Question: I have a page that I have used to retrieve some excel data written in php... by using phpexcel... this part provides me company information
'''
echo '<form action="final.php" method="post">';
echo "<table border='1'>";
for ($rowcount = $rowCompanyInfoStart; $rowcount <= $rowCompanyInfoEnd; $rowcount++)
{
//$data = $objWorksheet->rangeToArray('A1:' . $maxCell['column'] . $maxCell['row']);
$rangeCoordinates = $colCompanyInfoStart . $rowcount . ':' . $colCompanyInfoEnd . $rowcount;
$rowData = $sheet->rangeToArray($rangeCoordinates, NULL, TRUE, FALSE);
echo "<tr>";
$companyname=$worksheet->getCell($column.$row)->getValue();
// echo $companyname;
foreach($rowData[0] as $result)
{
echo "<td>".$result." </td>";
}
echo "</tr>";
}
echo "</table>";
echo "<br />";
echo '<input type="submit" name="sub" value="Convert into PDF" />';
// echo '<input type="text" name="resName" value="$result">';
function getdatan()
{
global $result; // declare as global
return $result;
}
echo '</form>';
'''
this part is where I get company information... it looks like the table area shown down part...

I retrieve info and able to show as "$result" variable and with submit button named "convert it into pdf" I send it into other php page where I use TCPDF ....
Normally, this part of second page
'''
$pdf->SetFont('times', 'BI', 12);
// add a page
$pdf->AddPage('L', 'A4');
if(isset($_POST['submit']))
{
$result = $_GET['resName'];
$pdf->Write(20, $result, '', 0, 'C', true, 0, false, false, 0);
}
// set some text to print
$txt = <<<EOD
TCPDF Example 003
Custom page header and footer are defined by extending the TCPDF class and overriding the Header() and Footer() methods.
EOD;
// print a block of text using Write()
// $pdf->Write(20, $resultt, '', 0, 'C', true, 0, false, false, 0);
// ---------------------------------------------------------
ob_end_clean();
//Close and output PDF document
$pdf->Output('example.pdf', 'I');
'''
However, I am unable to print "$result" in the second page... can you help me about how to print this table on pdf...
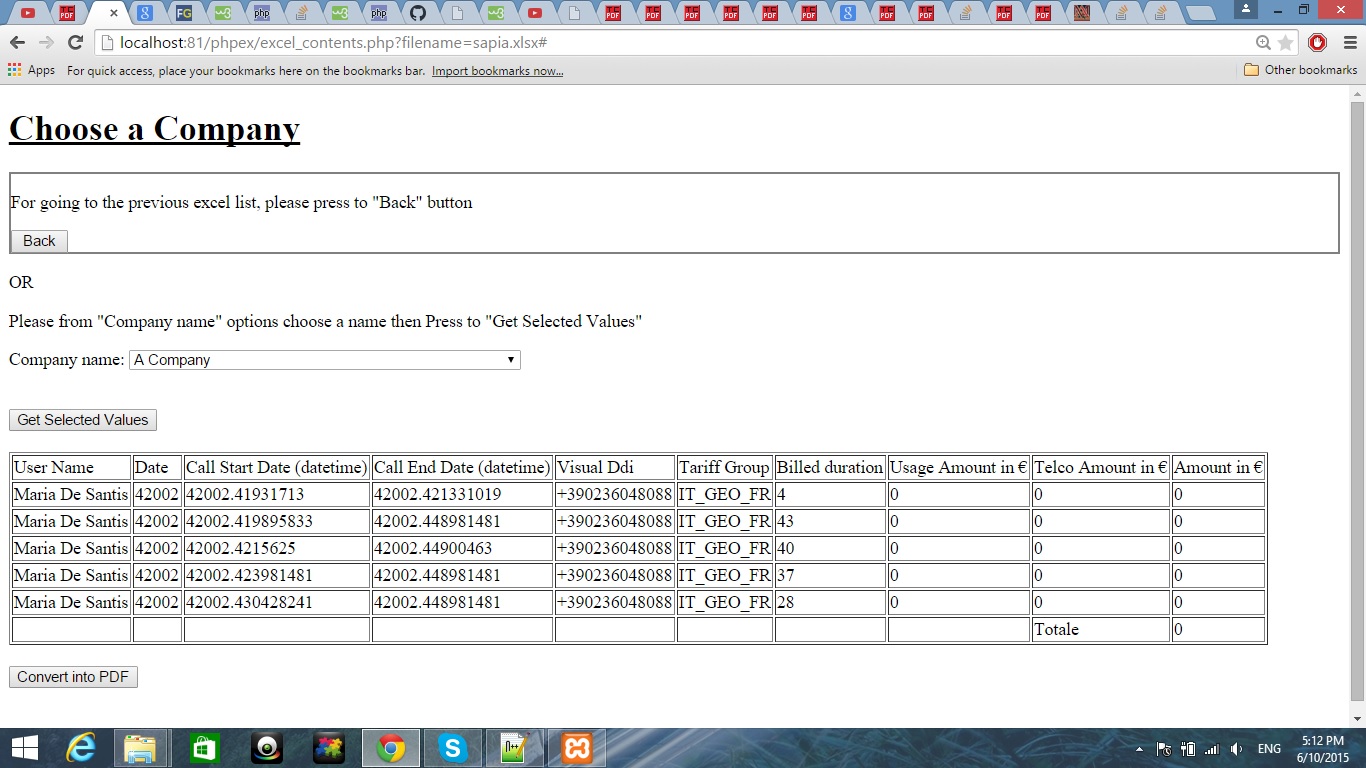
Answer: ok since I was on my own... I found solution by myself ....
on the first page of PHP...
'''
session_start();
//rest of your code and then...
if($_SERVER['REQUEST_METHOD'] == 'POST') {
echo '<form action="final.php" method="POST">';
$tablo="<br />";
$tablo = $tablo."<table border="1" cellpadding="2" cellspacing="2" align='center'>";
for ($rowcount = $rowCompanyInfoStart; $rowcount <= $rowCompanyInfoEnd; $rowcount++)
{
//$data = $objWorksheet->rangeToArray('A1:' . $maxCell['column'] . $maxCell['row']);
$rangeCoordinates = $colCompanyInfoStart . $rowcount . ':' . $colCompanyInfoEnd . $rowcount;
$rowData = $sheet->rangeToArray($rangeCoordinates, NULL, TRUE, FALSE);
//fazla bosluk olursa bunlari ac ya da hucre bos mu kontrol et (cellExists ile)
//rowData = array_map('array_filter', $rowData);
//$rowData = array_filter($rowData);
$tablo= $tablo."<tr >";
$companyname=$worksheet->getCell($column.$row)->getValue();
// echo $companyname;
foreach($rowData[0] as $result)
{
$tablo= $tablo. "<td>".$result. " </td>";
}
$tablo= $tablo. "</tr>";
}
$tablo= $tablo. "</table>";
echo $tablo;
echo "<br />";
if($_SERVER['REQUEST_METHOD'] != 'POST') {
echo "SESSION Not AVAIL. first run.";
}
else{
$_SESSION['varname'] = $tablo;
}
echo '<input type="submit" name="resName" value="Convert into PDF" />';
}
'''
so here I used both "POST request" instead of just "POST". It sends "REQUEST" without any "POST DATA"... and then for sending the data I created a a variable called "$table" I put all my rows and cell info into that and created a session so that second PHP can retrieve it....
ON the second PHP page I answer "request" and open "session" just like that
'''
session_start();
//rest of your code and then...
if($_SERVER['REQUEST_METHOD'] != 'POST') {
echo "SESSION Not AVAIL. first run.";
$tablo = $_SESSION['varname'];
echo "SESSION now set.";
}
else{
$tablo = $_SESSION['varname'];
//echo "SESSION SET, value: " .$_SESSION['varname']. " and ". $_SESSION['color'];
}
if (isset($_SESSION['varname'])){
$tablo = $_SESSION['varname'];
// print_r($_SESSION);
//echo "Session Set: <br/>" . $tablo;
}
else{
echo "Session not set. Tablo is empty";
// echo "Session Set: <br/>" . $tablo;
}
'''
so that's it!